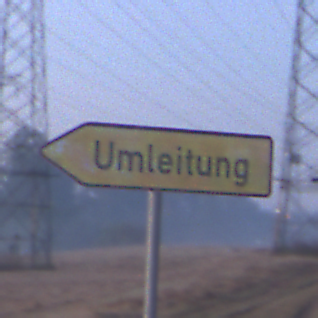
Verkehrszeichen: UmleitungswegweiserLinksweisend
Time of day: SunriseSunset
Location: Outdoor (Nature)
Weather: Clear
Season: NotSpecified
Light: Natural